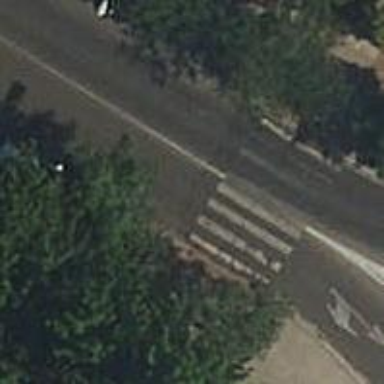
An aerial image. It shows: Marked and uncontrolled crossing on the road.